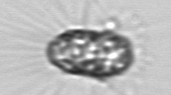
Label: Corethron_hystrix